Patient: sex M, age 52
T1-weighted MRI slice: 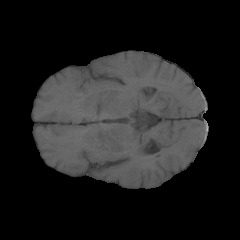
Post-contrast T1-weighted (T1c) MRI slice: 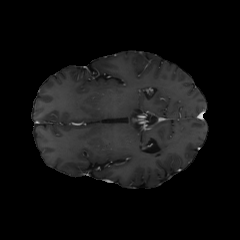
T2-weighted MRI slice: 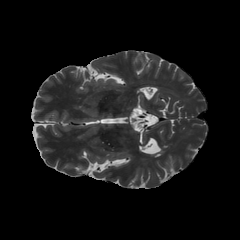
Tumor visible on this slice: yes
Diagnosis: Astrocytoma, IDH-mutant
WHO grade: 3